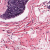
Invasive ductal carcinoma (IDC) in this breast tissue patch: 0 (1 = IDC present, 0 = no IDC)